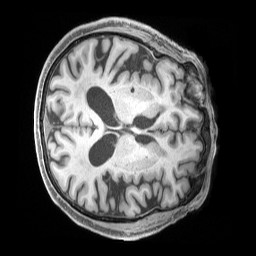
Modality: T1w
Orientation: axial
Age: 75
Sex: male